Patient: sex M, age 64
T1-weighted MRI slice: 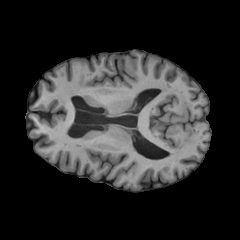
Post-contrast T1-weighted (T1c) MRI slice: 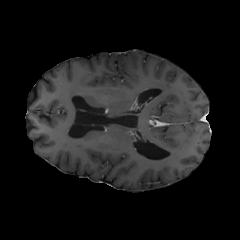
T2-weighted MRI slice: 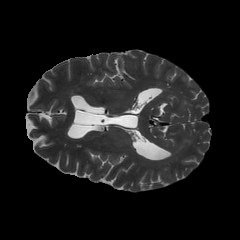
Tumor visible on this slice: no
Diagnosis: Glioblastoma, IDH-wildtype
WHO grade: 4